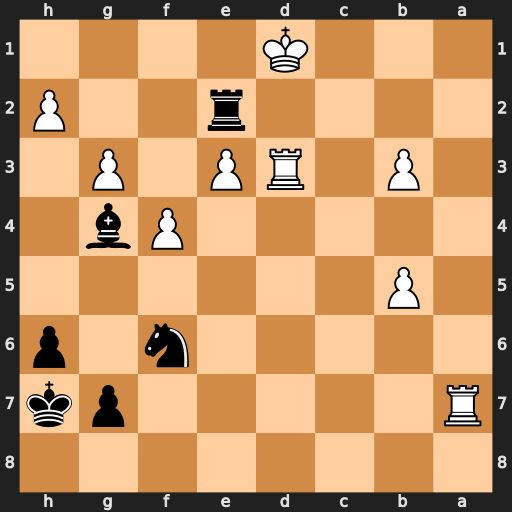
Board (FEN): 8/R5pk/5n1p/1P6/5Pb1/1P1RP1P1/4r2P/3K4
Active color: b
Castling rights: -
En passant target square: -
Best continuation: Ra2+ Kc1 Rxa7